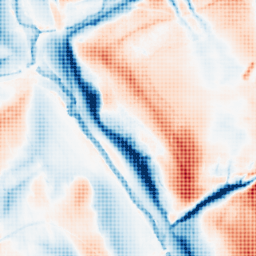
Category: classical
Decomposition family: gaussian_anisotropic
Decomposition parameters: sigma_x: 20
sigma_y: 5
Upsampling method: sinc_hamming
Upsampling parameters: scale: 4
kernel_size: 4
Upsampling scale: 4